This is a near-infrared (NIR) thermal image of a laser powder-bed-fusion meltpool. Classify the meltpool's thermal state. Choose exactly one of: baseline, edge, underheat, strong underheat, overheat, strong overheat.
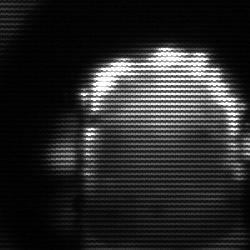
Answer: baseline